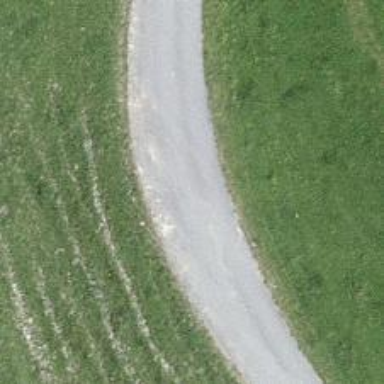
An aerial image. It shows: Passing place on the road.